Question: Is there a way to get an ArcSegment to draw in a particular direction? As far as I can tell, it is always drawing top to bottom to top. For example, I have an ArcSegment which at 180 degrees (270 degrees is north) and draws an almost ellipse to 180 degrees. Right now, the drawing goes clockwise from....well, sorry, let me show you.

The left-hand one is the values I receive from a conversion set of values, but I need it to act like the right-hand one.
'''
<Canvas Background="#FDB" Width="720" Height="540">
<Path Canvas.Left="100" Canvas.Top="100" Stroke="#385D8A" StrokeThickness="2" StrokeLineJoin="Round" Fill="#4F81BD">
<!-- this is the LEFT shape that I need drawn like the other one -->
<Path.Data>
<GeometryGroup>
<PathGeometry>
<PathGeometry.Figures>
<PathFigure StartPoint="0,51" IsClosed="True">
<PathFigure.Segments>
<LineSegment Point="51,51" />
</PathFigure.Segments>
</PathFigure>
<PathFigure StartPoint="25.5,0">
<PathFigure.Segments>
<LineSegment Point="25.5,102" />
</PathFigure.Segments>
</PathFigure>
<PathFigure StartPoint="25.5,51" IsClosed="True" >
<PathFigure.Segments>
<ArcSegment Size="25.5,25.5" IsLargeArc="True" SweepDirection="Clockwise" Point="25.49,51" />
</PathFigure.Segments>
</PathFigure>
</PathGeometry.Figures>
</PathGeometry>
</GeometryGroup>
</Path.Data>
</Path>
<Path Canvas.Left="200" Canvas.Top="100" Stroke="#385D8A" StrokeThickness="2" StrokeLineJoin="Round" Fill="#4F81BD">
<!-- this is the RIGHT shape, the way it should behave, but notice the different StartPoint and Point -->
<Path.Data>
<GeometryGroup>
<PathGeometry>
<PathGeometry.Figures>
<PathFigure StartPoint="0,51" IsClosed="True">
<PathFigure.Segments>
<LineSegment Point="51,51" />
</PathFigure.Segments>
</PathFigure>
<PathFigure StartPoint="25.5,0">
<PathFigure.Segments>
<LineSegment Point="25.5,102" />
</PathFigure.Segments>
</PathFigure>
<PathFigure StartPoint="51,25.5" IsClosed="True" >
<PathFigure.Segments>
<ArcSegment Size="25.5,25.5" IsLargeArc="True" SweepDirection="Clockwise" Point="50.99,25.5" />
</PathFigure.Segments>
</PathFigure>
</PathGeometry.Figures>
</PathGeometry>
</GeometryGroup>
</Path.Data>
</Path>
</Canvas>
'''
I've tried toying around with 'RotationAngle', but that doesn't seem to have any effect as it works only with the X-axis, not Y-axis.
The first Path's values come from a conversion routine, so it's not that I can easily modify them.
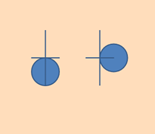
Answer: I think I've figured it out - just make the Y-axis shorter instead of the X-axis. So:
'''
<PathFigure StartPoint="51,25.5" IsClosed="True" >
<PathFigure.Segments>
<ArcSegment Point="50.99,25.5" Size="25.5,25.5" IsLargeArc="True" SweepDirection="Clockwise" />
</PathFigure.Segments>
</PathFigure>
'''
should be:
'''
<PathFigure StartPoint="51,25.5" IsClosed="True" >
<PathFigure.Segments>
<ArcSegment Point="51,24.99" Size="25.5,25.5" IsLargeArc="True" SweepDirection="Clockwise" />
</PathFigure.Segments>
</PathFigure>
'''
As simple as that.